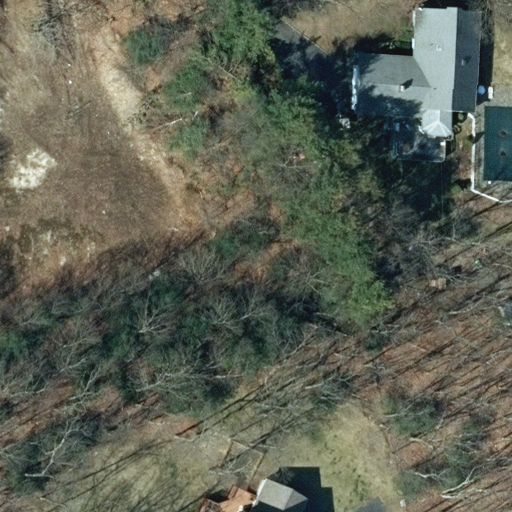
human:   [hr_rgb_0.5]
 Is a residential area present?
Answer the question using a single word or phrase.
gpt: yes

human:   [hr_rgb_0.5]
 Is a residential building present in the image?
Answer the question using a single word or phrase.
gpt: yes

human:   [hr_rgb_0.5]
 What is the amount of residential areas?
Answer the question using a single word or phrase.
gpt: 1

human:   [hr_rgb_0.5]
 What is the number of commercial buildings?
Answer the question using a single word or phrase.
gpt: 0

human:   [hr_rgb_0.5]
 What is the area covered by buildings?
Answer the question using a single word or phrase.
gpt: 641m2

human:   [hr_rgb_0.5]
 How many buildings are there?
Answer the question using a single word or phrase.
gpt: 2

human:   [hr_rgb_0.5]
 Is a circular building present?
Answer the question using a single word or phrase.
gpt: no

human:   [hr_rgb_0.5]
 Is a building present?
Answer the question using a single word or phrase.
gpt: yes

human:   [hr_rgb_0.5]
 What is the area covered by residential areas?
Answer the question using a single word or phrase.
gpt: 10637m2

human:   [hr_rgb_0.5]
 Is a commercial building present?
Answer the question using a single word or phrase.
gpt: no

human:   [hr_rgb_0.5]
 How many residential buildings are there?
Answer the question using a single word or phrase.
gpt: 2

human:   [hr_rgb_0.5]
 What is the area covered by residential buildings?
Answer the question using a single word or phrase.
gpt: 641m2

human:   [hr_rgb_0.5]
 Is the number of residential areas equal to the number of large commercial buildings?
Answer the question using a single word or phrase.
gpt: no

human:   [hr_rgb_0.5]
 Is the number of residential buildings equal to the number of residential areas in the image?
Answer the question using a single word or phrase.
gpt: no

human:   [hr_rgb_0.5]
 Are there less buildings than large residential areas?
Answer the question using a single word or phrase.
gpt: no

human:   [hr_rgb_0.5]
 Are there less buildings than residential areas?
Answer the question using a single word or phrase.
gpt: no

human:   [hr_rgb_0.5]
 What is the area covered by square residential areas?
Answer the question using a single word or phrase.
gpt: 0m2

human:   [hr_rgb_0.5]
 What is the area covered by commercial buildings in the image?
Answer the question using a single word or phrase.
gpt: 0m2

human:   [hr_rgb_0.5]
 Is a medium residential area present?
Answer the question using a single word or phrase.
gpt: no

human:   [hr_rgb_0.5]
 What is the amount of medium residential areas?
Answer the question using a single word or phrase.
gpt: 0

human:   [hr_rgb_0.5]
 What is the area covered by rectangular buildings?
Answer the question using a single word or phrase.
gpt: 0m2

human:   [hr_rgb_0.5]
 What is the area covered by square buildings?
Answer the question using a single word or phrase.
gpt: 0m2

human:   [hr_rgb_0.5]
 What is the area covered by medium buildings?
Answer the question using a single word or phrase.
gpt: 104m2

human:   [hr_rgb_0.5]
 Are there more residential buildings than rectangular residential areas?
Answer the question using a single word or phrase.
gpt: yes

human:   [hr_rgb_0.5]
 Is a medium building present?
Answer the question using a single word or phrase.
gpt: yes

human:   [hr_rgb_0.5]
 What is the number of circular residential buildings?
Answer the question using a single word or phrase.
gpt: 0

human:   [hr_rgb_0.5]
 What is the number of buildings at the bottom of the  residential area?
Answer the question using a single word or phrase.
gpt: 2

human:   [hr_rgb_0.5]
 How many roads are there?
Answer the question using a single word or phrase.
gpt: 0

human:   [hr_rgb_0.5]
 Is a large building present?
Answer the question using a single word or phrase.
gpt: yes

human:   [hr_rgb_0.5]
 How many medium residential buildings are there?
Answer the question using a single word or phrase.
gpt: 1

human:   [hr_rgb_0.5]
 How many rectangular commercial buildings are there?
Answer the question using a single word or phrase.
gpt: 0

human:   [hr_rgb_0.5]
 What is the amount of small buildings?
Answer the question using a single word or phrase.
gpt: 0

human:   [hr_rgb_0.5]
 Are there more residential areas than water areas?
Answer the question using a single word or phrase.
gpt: yes

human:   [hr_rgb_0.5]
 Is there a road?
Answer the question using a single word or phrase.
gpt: no

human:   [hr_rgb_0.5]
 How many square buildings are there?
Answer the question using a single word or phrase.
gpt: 0

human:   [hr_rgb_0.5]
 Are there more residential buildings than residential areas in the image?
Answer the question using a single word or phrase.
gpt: yes

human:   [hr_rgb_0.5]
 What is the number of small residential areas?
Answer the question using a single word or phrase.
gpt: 0

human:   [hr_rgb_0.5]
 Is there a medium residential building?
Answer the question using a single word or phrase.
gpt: yes

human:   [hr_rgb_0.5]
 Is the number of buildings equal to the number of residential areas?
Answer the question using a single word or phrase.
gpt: no

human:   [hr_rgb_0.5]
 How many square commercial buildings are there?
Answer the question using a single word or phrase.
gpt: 0

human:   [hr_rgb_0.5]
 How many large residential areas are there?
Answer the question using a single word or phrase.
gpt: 1

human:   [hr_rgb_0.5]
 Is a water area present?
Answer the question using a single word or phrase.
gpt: no

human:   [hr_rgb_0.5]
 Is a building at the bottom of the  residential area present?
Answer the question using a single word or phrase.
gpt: yes

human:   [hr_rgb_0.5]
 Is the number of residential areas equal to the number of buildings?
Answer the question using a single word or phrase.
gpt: no

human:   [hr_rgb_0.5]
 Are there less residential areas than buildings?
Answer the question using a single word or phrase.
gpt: yes

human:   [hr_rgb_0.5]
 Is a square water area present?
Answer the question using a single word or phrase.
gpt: no

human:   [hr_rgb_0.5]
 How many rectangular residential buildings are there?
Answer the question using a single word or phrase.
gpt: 0

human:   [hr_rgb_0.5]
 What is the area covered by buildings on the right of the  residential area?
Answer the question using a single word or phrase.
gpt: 536m2

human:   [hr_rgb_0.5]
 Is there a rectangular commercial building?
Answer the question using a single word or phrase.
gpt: no

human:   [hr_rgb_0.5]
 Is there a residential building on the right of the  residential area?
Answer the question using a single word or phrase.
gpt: yes

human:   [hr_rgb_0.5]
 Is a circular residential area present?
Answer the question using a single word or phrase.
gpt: no

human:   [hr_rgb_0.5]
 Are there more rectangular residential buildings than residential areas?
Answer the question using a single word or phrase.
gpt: no

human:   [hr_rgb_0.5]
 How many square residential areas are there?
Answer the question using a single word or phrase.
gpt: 0

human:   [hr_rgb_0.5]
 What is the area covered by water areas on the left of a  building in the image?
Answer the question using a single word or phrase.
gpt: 0m2

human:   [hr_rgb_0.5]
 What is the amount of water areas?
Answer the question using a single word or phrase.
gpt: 0

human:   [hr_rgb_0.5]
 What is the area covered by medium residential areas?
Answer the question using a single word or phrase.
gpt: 0m2

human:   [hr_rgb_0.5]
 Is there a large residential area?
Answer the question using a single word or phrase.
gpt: yes

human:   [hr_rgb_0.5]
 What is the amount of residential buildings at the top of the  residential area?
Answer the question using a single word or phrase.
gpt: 0

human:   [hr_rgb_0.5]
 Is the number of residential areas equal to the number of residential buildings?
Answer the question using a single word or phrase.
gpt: no

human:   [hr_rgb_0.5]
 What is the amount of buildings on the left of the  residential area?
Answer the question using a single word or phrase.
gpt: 0

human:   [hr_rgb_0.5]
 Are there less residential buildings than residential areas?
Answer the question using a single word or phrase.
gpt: no

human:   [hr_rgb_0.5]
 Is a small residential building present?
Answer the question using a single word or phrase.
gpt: no

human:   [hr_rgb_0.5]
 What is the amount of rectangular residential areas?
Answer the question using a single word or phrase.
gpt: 1

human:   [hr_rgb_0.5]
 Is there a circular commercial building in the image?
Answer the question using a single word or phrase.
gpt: no